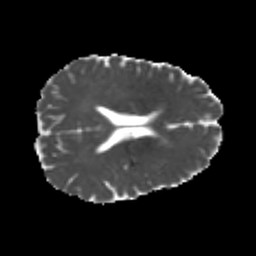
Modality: MD
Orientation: axial
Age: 23
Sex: male
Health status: healthy
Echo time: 0.074 s